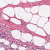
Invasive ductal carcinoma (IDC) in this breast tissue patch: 0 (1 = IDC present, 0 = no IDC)